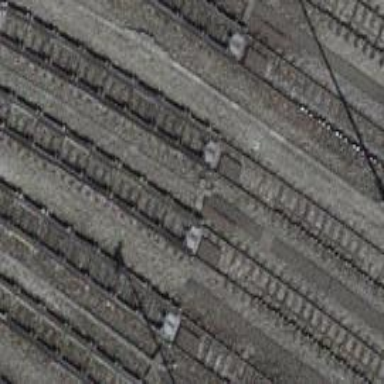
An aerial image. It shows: Single-track railway yard with beam retarder.